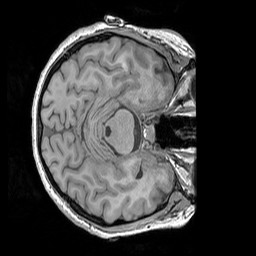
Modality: T1w
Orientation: axial